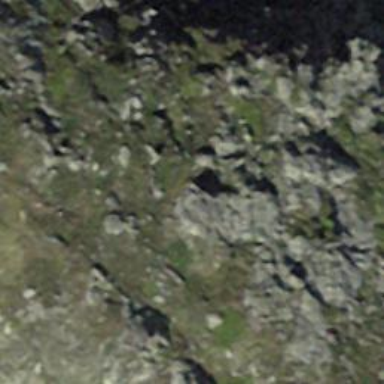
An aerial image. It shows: Natural cliff.